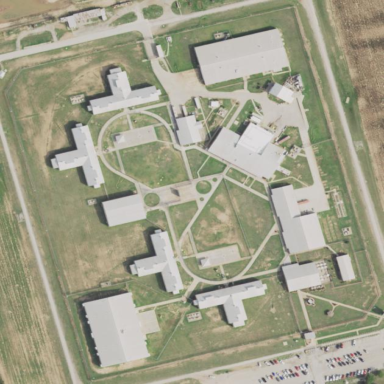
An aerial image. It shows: Prison.